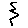
Label: zigzag